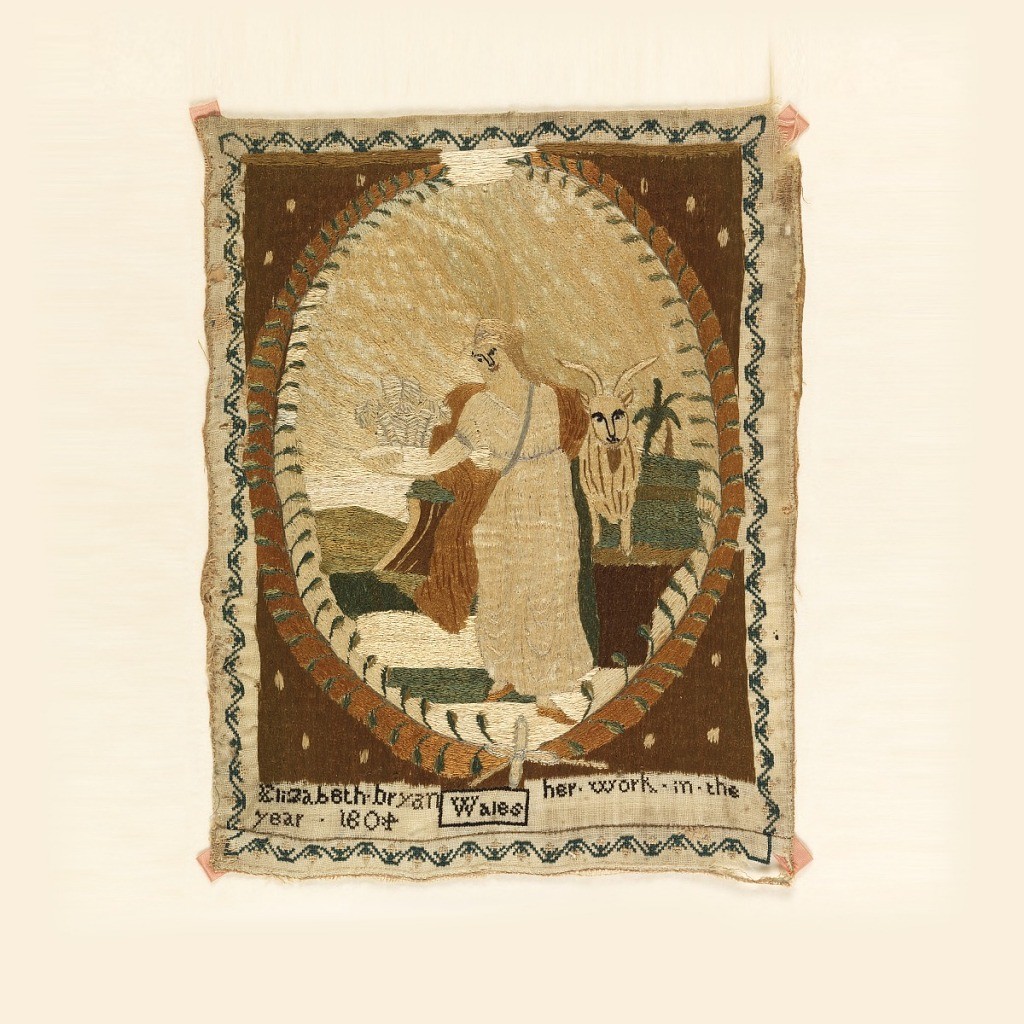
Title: Embroidered picture
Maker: Elizabeth Bryan
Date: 1804
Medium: silk embroidery on wool Technique: split, satin, and cross stitches on plain weave
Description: In an oval frame, a female figure holding three feathers in one hand, the other resting on a goat; below "Elizabeth Bryan Wales her work in the year 1804"; surrounded by a floral border.